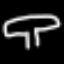
Label: mushroom